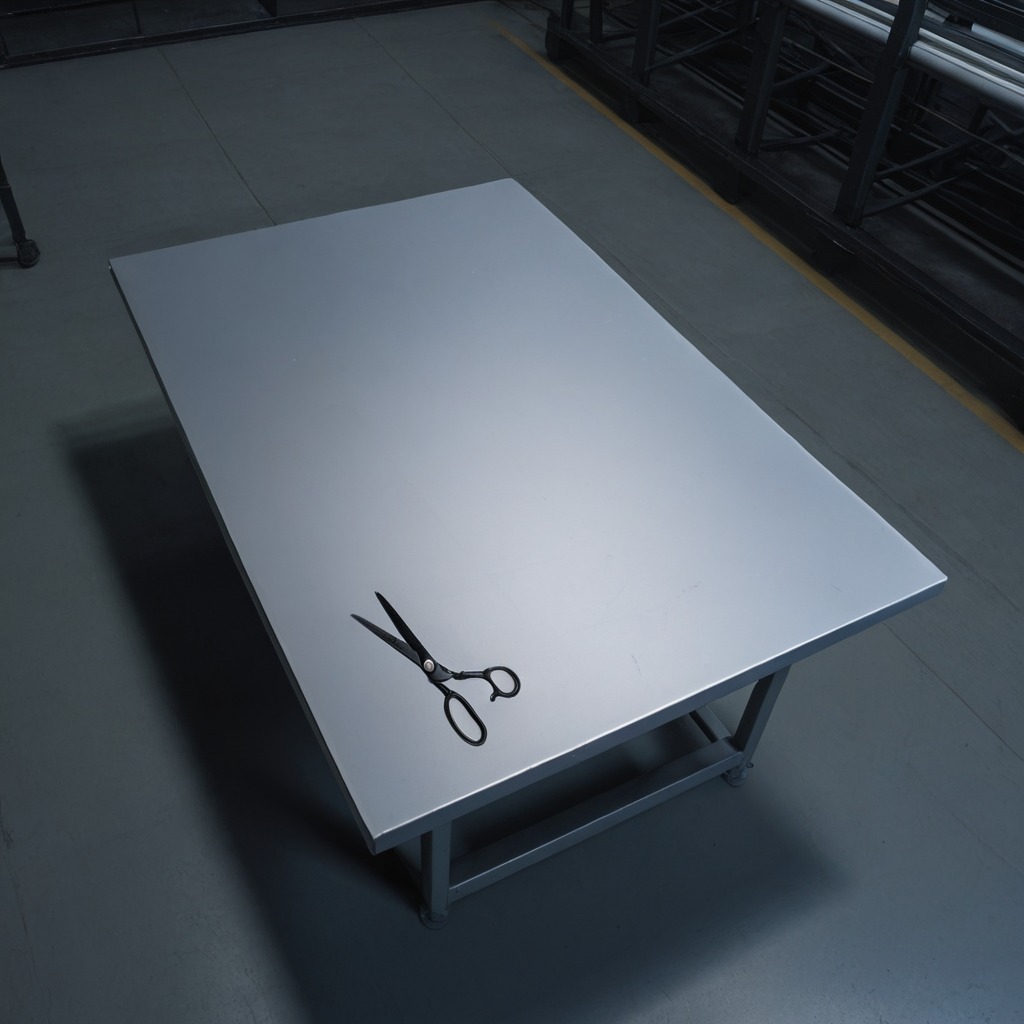
A scissor is lying on the tabletop in the evening.